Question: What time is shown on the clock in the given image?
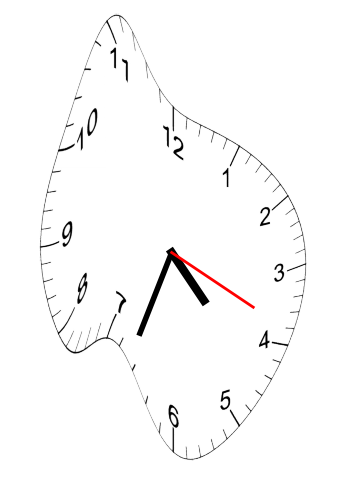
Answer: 04:33:19